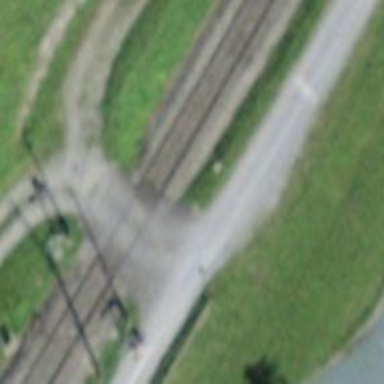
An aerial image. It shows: Full barrier level crossing along the railway.